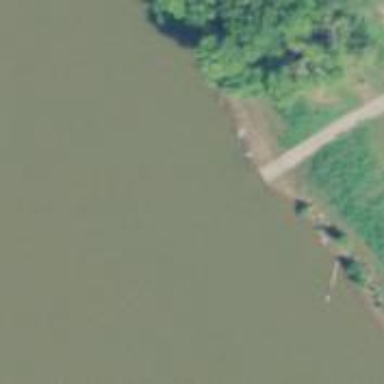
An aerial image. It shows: Dock located along the waterway.